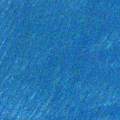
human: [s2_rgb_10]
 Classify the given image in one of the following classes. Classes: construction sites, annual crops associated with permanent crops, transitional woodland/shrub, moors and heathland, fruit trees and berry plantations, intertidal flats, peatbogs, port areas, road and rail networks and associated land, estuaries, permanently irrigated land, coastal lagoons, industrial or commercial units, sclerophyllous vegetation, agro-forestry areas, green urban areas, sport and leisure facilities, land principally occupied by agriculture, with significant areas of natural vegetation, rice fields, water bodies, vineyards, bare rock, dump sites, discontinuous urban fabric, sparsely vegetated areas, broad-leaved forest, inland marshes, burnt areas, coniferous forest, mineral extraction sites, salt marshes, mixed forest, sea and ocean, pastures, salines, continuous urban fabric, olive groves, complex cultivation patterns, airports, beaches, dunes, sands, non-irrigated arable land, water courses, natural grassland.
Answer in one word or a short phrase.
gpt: sea and ocean